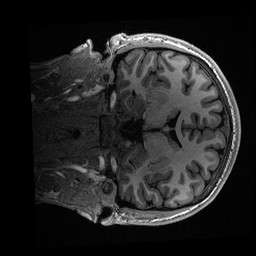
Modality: T1w
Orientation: coronal
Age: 19
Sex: male
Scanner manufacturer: ge
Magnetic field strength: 3 T
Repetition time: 0.006952 s
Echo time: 0.00292 s